Question: I have been trying to convert my App to use an APK Expansion file and for some reason this code below cannot find the path to my APK Expansion file ...
'''
static String[] getAPKExpansionFiles(Context ctx, int mainVersion, int patchVersion) {
Log.v(TAG, "Utils.getAPKExpansionFiles [27] mainVersion is " + mainVersion + " patchVersion = " + patchVersion );
String packageName = ctx.getPackageName();
Log.v(TAG, "Utils.getAPKExpansionFiles [27] packageName is [" + packageName + "]" );
Vector<String> ret = new Vector<String>();
if (Environment.getExternalStorageState().equals(Environment.MEDIA_MOUNTED)) {
Log.v(TAG, "Utils.getAPKExpansionFiles [32] MEDIA_MOUNTED" );
// Build the full path to the app's expansion files
File root = Environment.getExternalStorageDirectory();
Log.v(TAG, "Utils.getAPKExpansionFiles [35] root = " + root);
File expPath = new File(root.toString() + EXP_PATH + packageName);
Log.v(TAG, "Utils.getAPKExpansionFiles [37] expPath " + expPath );
// Check that expansion file path exists
if (expPath.exists()) {
...
} else {
Log.v(TAG, "Utils.getAPKExpansionFiles [60] expPath DOES NOT EXISTS" );
}
} else {
Log.v(TAG, "Utils.getAPKExpansionFiles [57] NOT MEDIA_MOUNTED" );
}
String[] retArray = new String[ret.size()];
ret.toArray(retArray);
return retArray;
}
'''
... logcat shows this ...
'''
03-20 21:04:24.206: V/GospelofMatthewAudiobook(10965): Utils.getAPKExpansionFiles [37] expPath /mnt/sdcard/Android/obb/com.redcricket.GospelofMatthewAudiobook
03-20 21:04:24.214: V/GospelofMatthewAudiobook(10965): Utils.getAPKExpansionFiles [60] expPath DOES NOT EXISTS
'''
... even though the path does exists and the file is there as demonstrated in this screen shot:

I am pretty certain I do not have a typo and the path exists. So why would 'expPath.exists()' return false.
Thanks for the answer Ted ... but I still get this in the logcat ....
'''
03-20 21:59:48.198: V/GospelofMatthewAudiobook(11988): Utils.getAPKExpansionFiles [37] expPath /mnt/sdcard/Android/obb/com.redcricket.GospelofMatthewAudiobook/main.1.com.redcricket.GospelofMatthewAudiobook.obb
03-20 21:59:48.198: V/GospelofMatthewAudiobook(11988): Utils.getAPKExpansionFiles [60] expPath DOES NOT EXISTS
'''
... could it be that I created the directories with Windows and not 'avd'. What would the 'adb' command be to create the dirs and push the APK expansion zip file on to my phone?
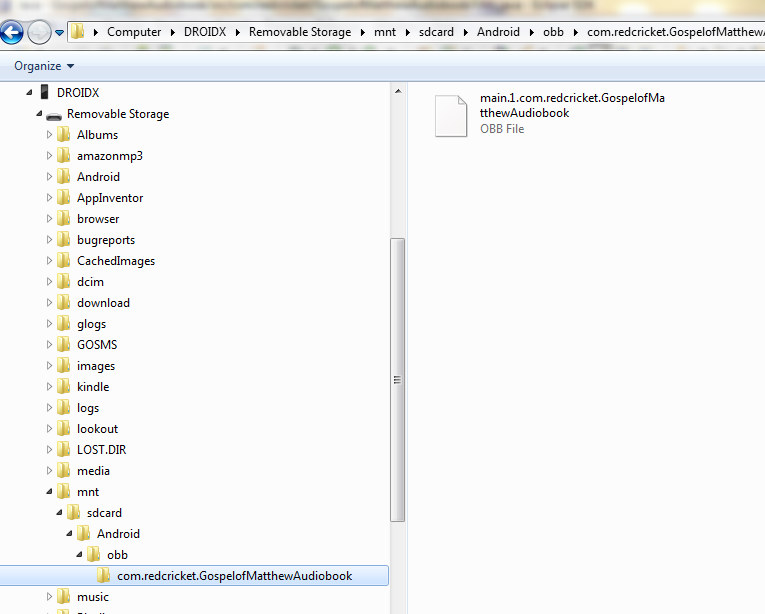
Answer: You need to name the file itself. Instead of this:
'''
File expPath = new File(root.toString() + EXP_PATH + packageName);
'''
use this:
'''
File expPathDir = new File(root.toString() + EXP_PATH + packageName);
File expPath = new File(expPathDir,
String.format("main.%d.%s.obb", mainVersion, packageName));
'''
This will work for a main expansion pack. You should have a similar method for accessing a patch that uses the format 'String.format("patch.%d.%s.obb", patchVersion, packageName)'
The full path to the file should be something like
'''
/mnt/sdcard/Android/obb/com.redcricket.GospelofMatthewAudiobook/main.123./mnt/sdcard/Android/obb/com.redcricket.GospelofMatthewAudiobook.obb
'''